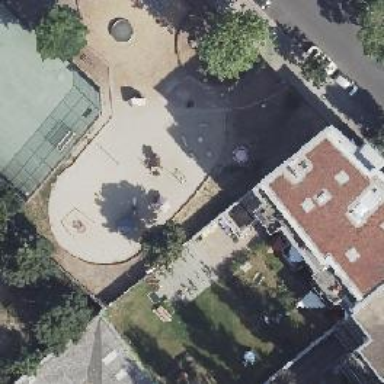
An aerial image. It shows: Shelter for teenagers in the playground.